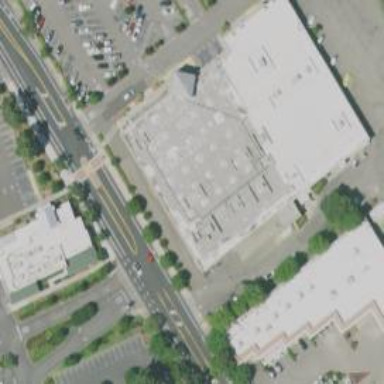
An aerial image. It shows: Supermarket.